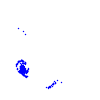
Particle: pion